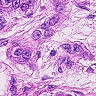
Metastatic tissue present: yes